Question: After performing numerous deployments of some software to Azure, I'm hitting a strange problem which is stopping the deployment from working. (I am doing all these deployments in this case by using Visual Studio's Package command, and then using the Azure portal's Upload button.)
The portal initially says it has successfully started the deployment:
<URL>
It also says it is creating the staging deployment:
():
<URL>
But that's all. It never proceeds to show the instance, going through various states and finally running, as has always happened before. There are no further notifications and no error messages. (Even after 24hrs, for the avoidance of doubt.)
[
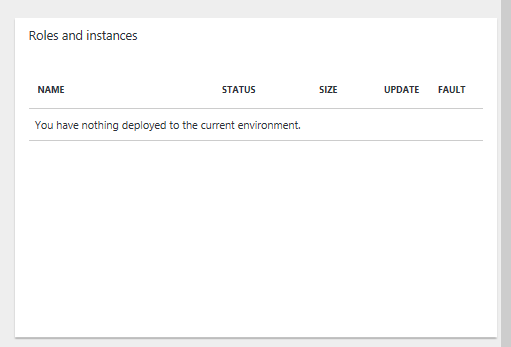
Answer: This held us up for several days. Incredible as it sounds, there's apparently a major bug in the "new portal" that stops the error reporting from working, resulting in a silent failure instead of an explanatory message or logging. In our case we had simply hit our limit of 20 cores in the Azure subscription, but the portal wasn't letting on.
As soon as we deleted a service we didn't need any more, the deployment worked as normal.
The cause was discovered by pure chance, when someone else tried to create a new cloud service just at the time this problem was occurring. A UI message informed them the new service could not be created due to hitting the limit.
The lack of an equivalent message when updating an existing service is is a jaw-dropping defect in the "new portal". Very sadly we are well used to MS error messages being unhelpful, and often even very misleading, but with this silent failure MS seem to have excelled even themselves as far as standards of error reporting go.
<URL>
Unfortunately that doesn't seem to work on the new portal.
<URL>
...which leads to:
<URL>
So the moral of the tale seems to be: if you have an unexplained deployment problem, (<URL>. You will probably then find the cause straight away, as the old portal actually reports the failure reason instead of just failing silently as the "new portal" does.